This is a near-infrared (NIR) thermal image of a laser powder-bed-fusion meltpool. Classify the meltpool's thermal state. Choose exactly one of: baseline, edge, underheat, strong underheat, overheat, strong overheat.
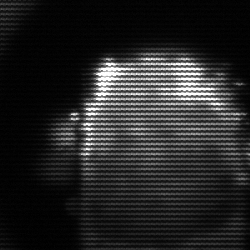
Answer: baseline